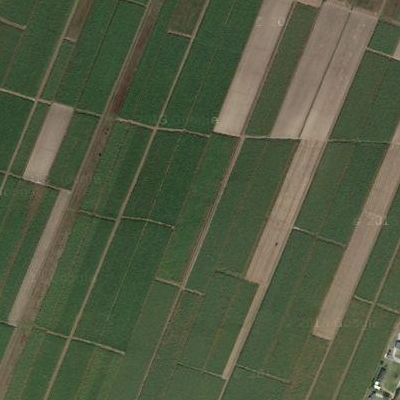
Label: bField